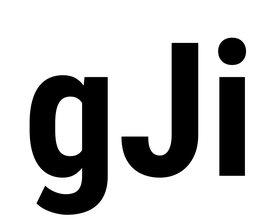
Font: Roboto_Condensed_Bold